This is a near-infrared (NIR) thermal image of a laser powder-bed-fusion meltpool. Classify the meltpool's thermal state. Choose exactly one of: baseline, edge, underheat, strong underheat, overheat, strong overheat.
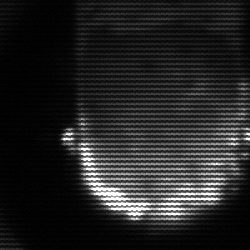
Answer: baseline